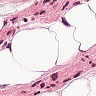
Metastatic tissue present: no